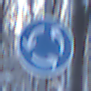
Verkehrszeichen: Kreisverkehr
Umgebung: Outdoor, Nature
Tageszeit: MorningAfternoon
Wetter: Clear
Licht: Natural
Jahreszeit: Winter
Kontrast: LowContrast